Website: walmart
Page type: payment
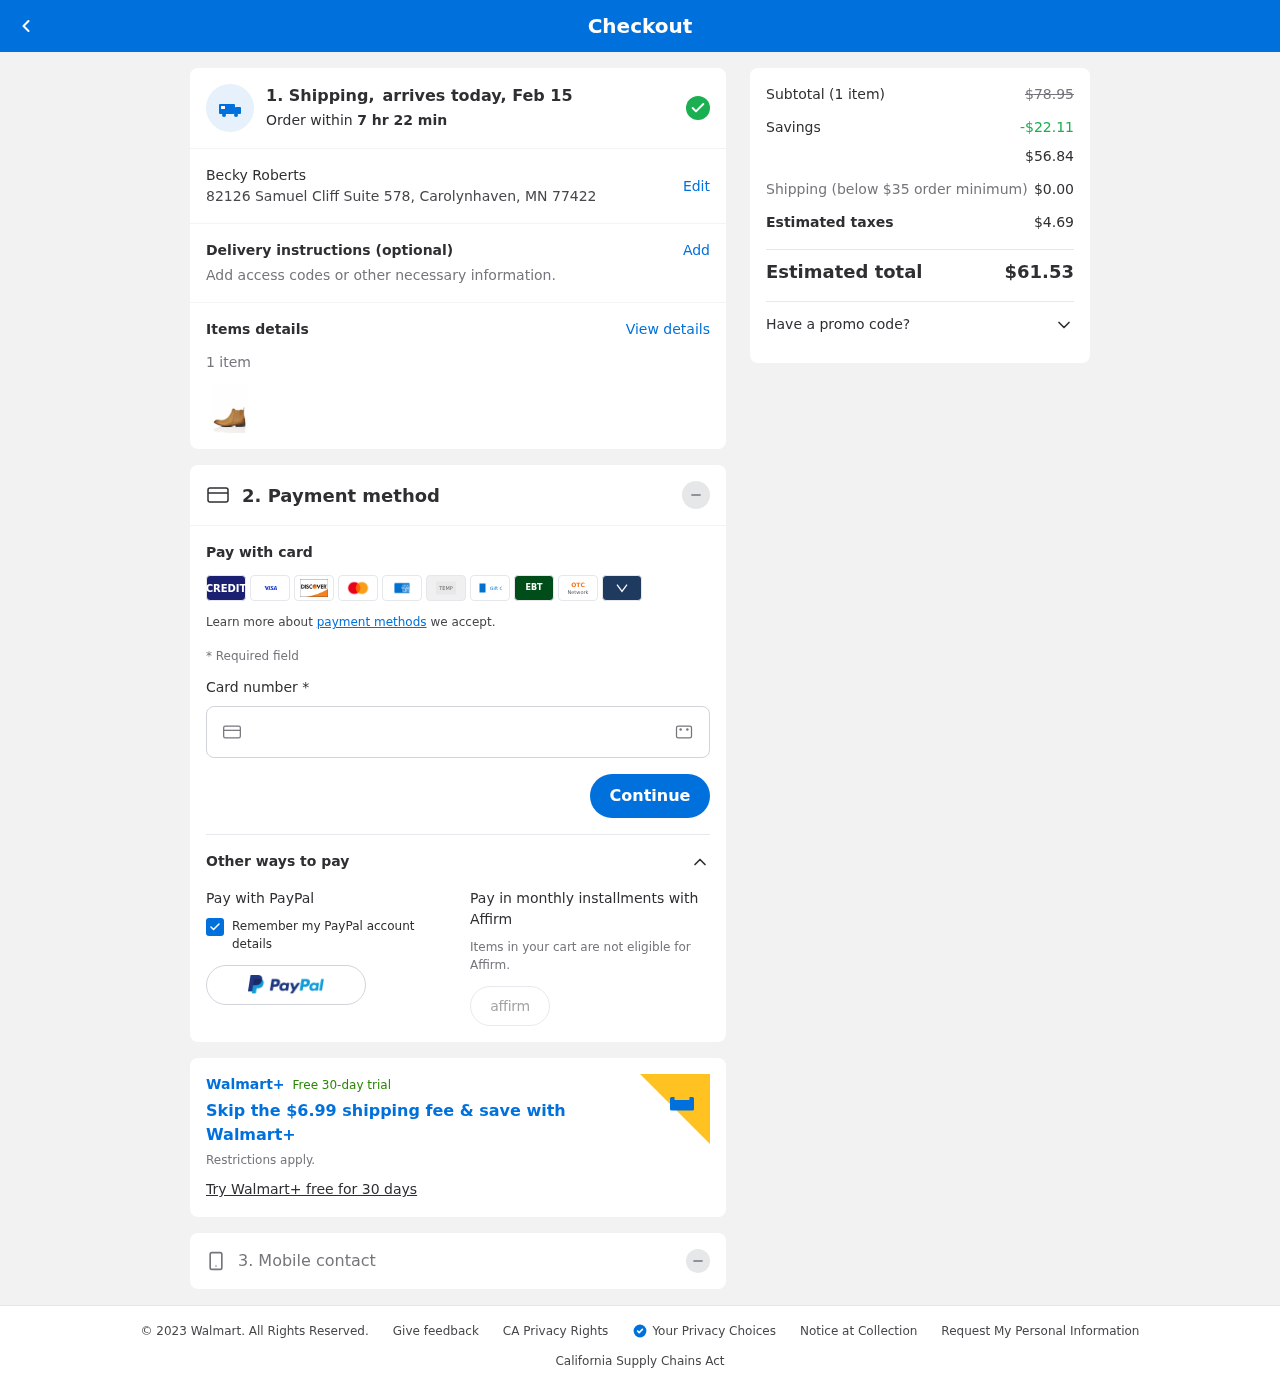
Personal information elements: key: PII_FULLNAME
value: Becky Roberts
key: PII_STREET
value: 82126 Samuel Cliff Suite 578
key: PII_CITY_STATE_ZIP
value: Carolynhaven, MN 77422
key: PII_CARD_NUMBER
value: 6589 6763 6045 2570
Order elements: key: ORDER_DELIVERY_DATE
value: Feb 15
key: ORDER_NUM_ITEMS
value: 1
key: ORDER_SUBTOTAL_BEFORE_SAVINGS
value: $78.95
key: ORDER_SAVINGS
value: -$22.11
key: ORDER_SUBTOTAL
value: $56.84
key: ORDER_SHIPPING_COST
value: $0.00
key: ORDER_TAX
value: $4.69
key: ORDER_TOTAL
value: $61.53